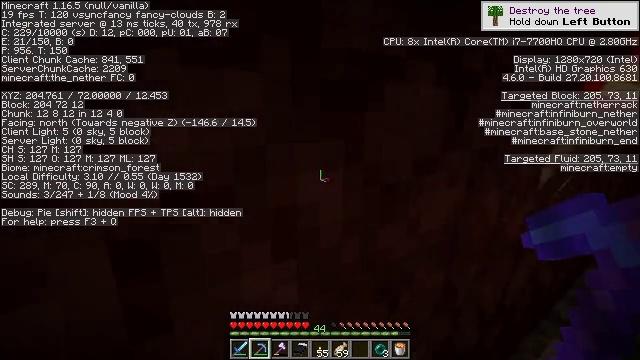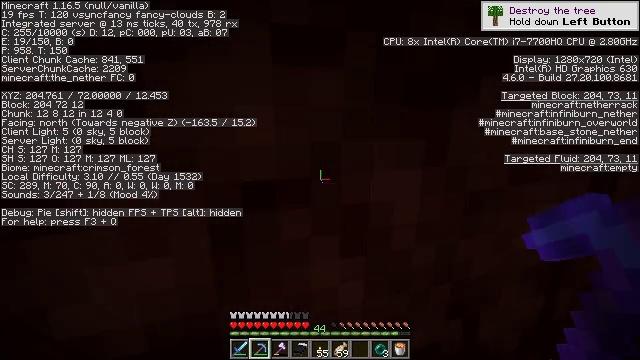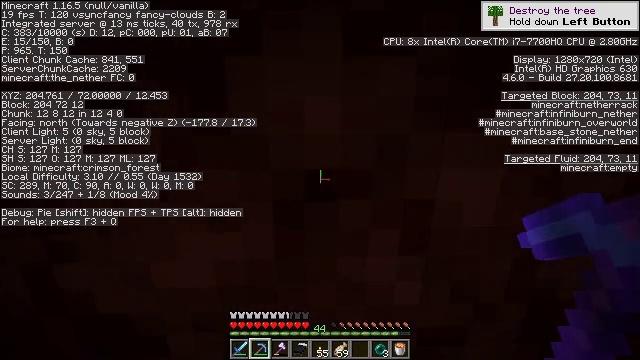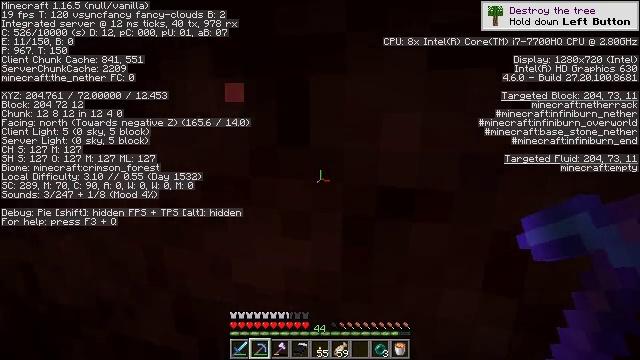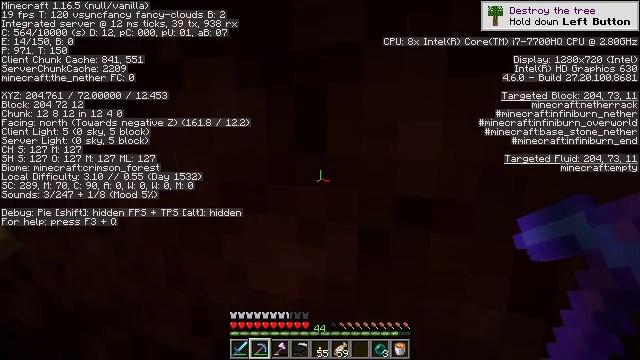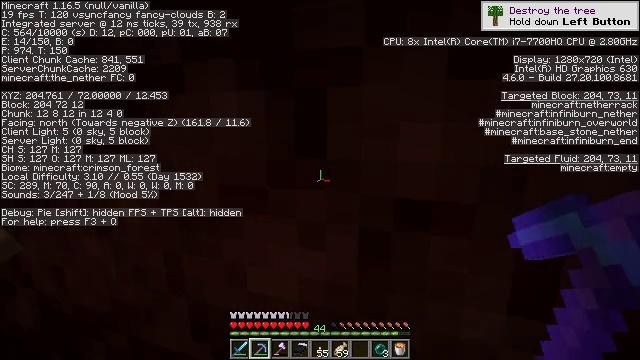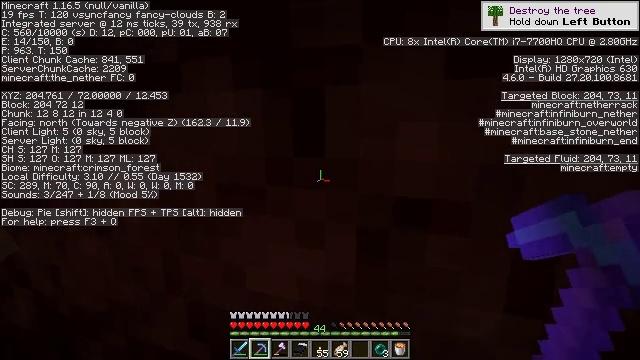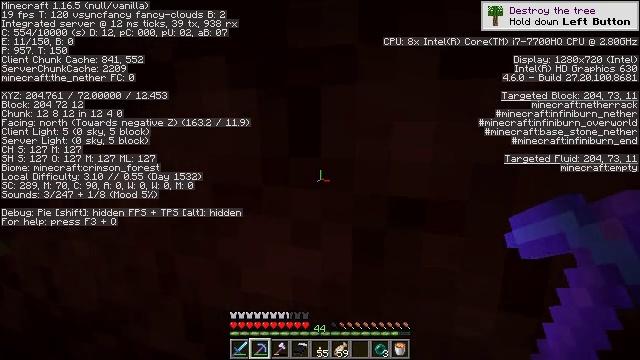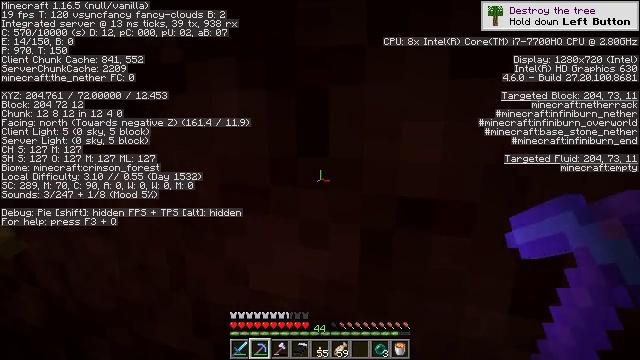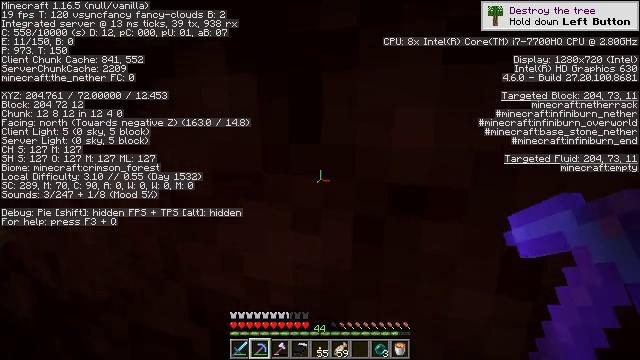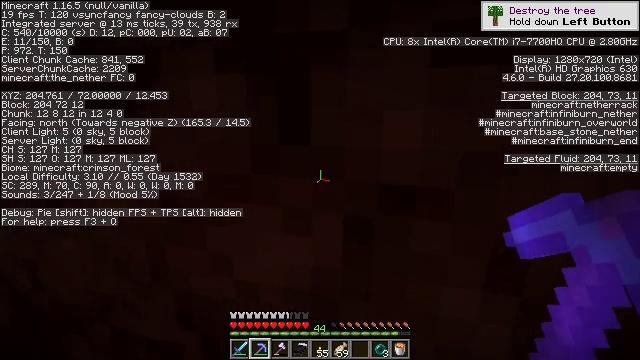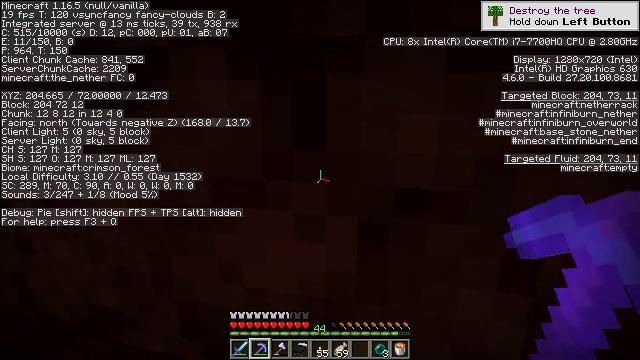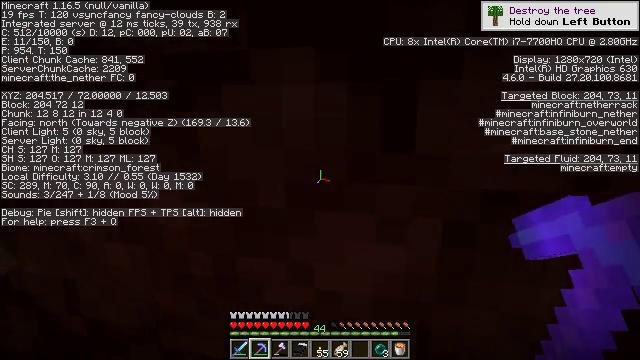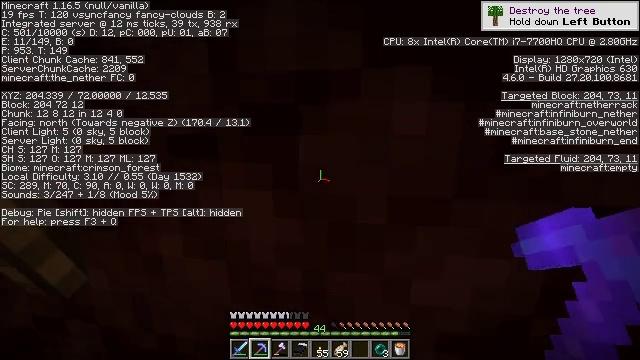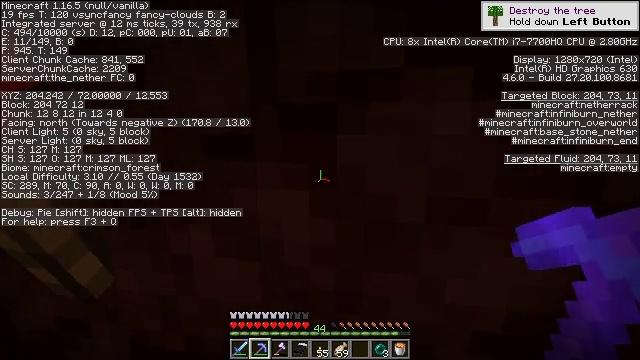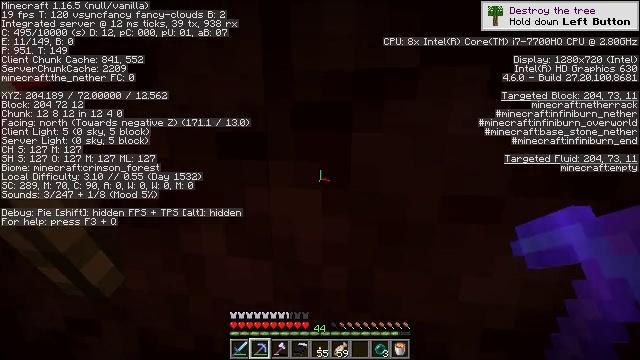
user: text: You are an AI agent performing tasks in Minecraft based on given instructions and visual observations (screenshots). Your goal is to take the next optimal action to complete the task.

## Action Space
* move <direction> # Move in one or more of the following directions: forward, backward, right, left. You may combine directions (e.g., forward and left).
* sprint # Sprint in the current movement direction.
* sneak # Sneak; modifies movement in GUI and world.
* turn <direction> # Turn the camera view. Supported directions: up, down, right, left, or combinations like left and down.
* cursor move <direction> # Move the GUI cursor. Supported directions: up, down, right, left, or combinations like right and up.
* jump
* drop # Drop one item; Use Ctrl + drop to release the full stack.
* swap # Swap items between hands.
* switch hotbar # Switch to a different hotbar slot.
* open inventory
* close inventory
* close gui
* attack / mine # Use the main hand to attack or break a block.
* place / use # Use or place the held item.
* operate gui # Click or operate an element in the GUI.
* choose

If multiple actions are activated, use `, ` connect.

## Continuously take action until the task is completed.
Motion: motion action
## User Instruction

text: Gather the redstone wall torch attached to the wall.
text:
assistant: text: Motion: turn left
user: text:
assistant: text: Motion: turn left and down
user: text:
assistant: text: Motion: turn left and up
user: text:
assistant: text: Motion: turn left and up
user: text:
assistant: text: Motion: no_op
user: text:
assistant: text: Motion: no_op
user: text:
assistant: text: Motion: no_op
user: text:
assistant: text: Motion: turn left
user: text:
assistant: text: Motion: turn right and down
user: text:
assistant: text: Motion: turn right
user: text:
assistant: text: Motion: move left, turn right
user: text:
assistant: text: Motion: move left, turn right
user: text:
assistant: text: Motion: move left, turn right
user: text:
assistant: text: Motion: no_op
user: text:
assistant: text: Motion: no_op
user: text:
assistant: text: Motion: no_op
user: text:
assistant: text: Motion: no_op
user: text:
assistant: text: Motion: no_op
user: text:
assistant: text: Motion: no_op
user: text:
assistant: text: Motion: no_op
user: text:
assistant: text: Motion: turn right
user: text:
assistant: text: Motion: turn right
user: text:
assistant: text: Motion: no_op
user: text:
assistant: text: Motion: no_op
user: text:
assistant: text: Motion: no_op
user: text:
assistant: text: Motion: no_op
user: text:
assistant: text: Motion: move left
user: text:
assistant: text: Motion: move left
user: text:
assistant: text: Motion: move left
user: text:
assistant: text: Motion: move left